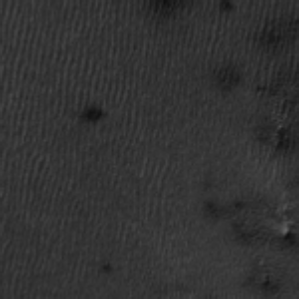
Label: frost